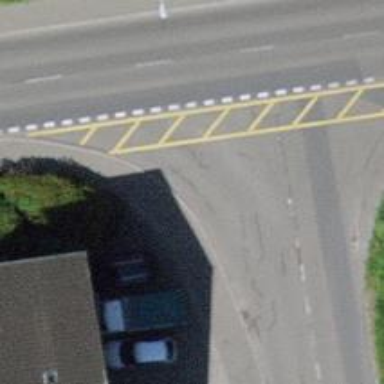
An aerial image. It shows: Zebra crossing on the road.